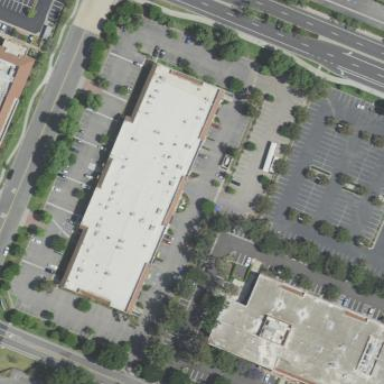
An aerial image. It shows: Fitness center building.